Frequency: 90000
Velocity: 0,279
Power: 47,8
Pulse duration: 0,0000001
Pass count: 1
Magnification: 10
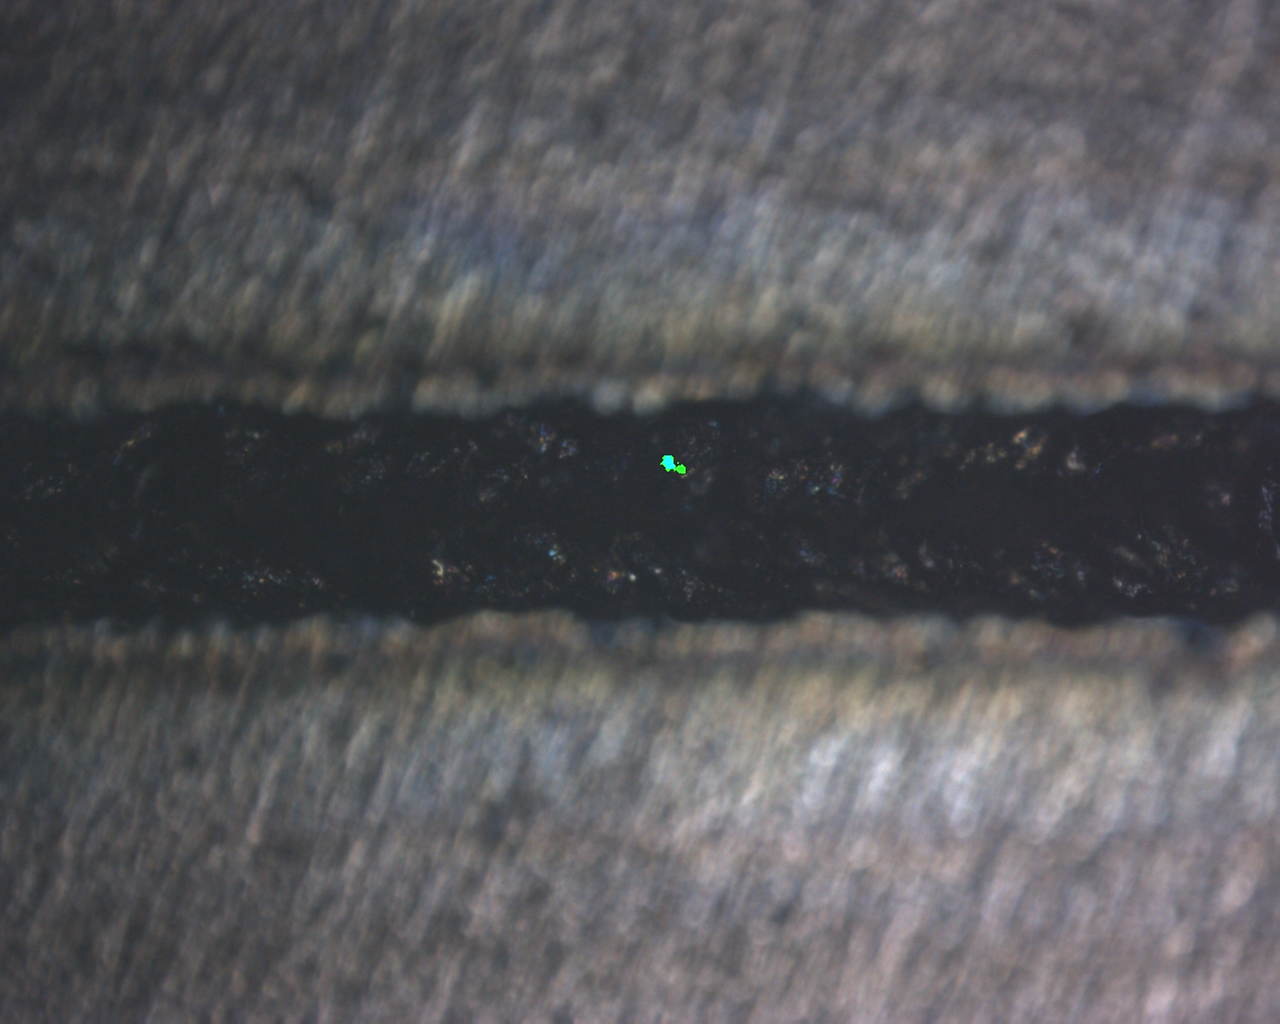
Measured width: 112.69
Other width: 93.473